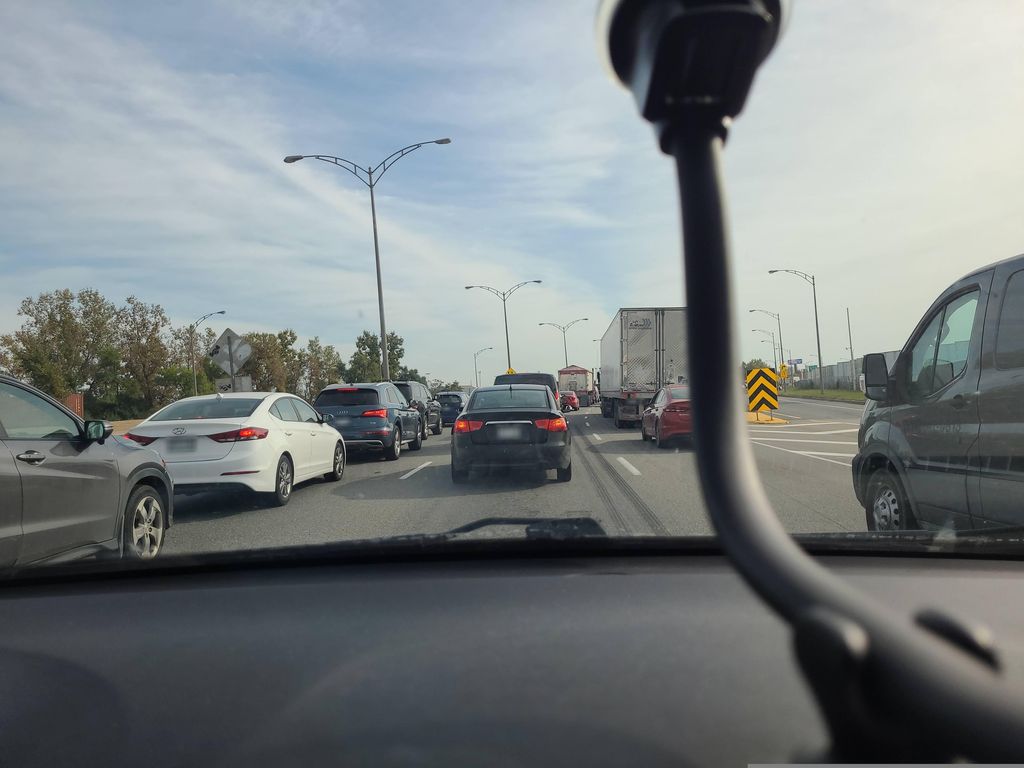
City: montreal